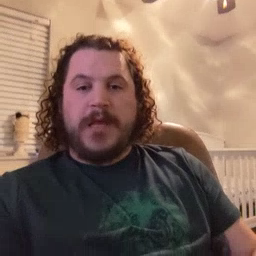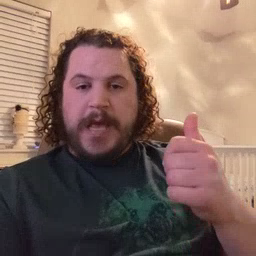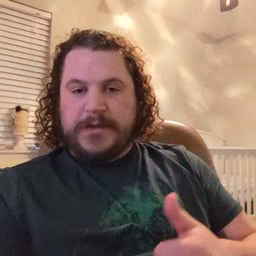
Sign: every